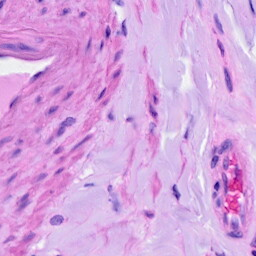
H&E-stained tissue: Ovarian